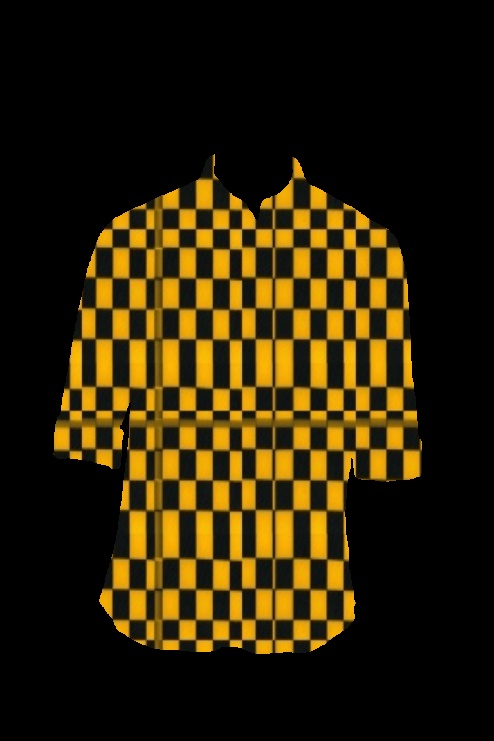
black and yellow checkerboard tee